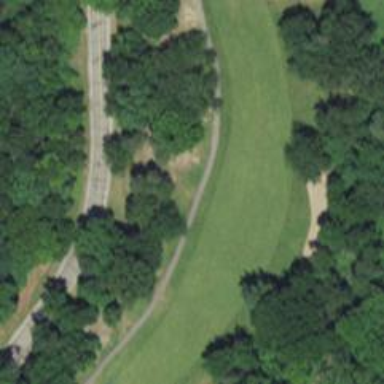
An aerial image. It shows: View of golf hole.